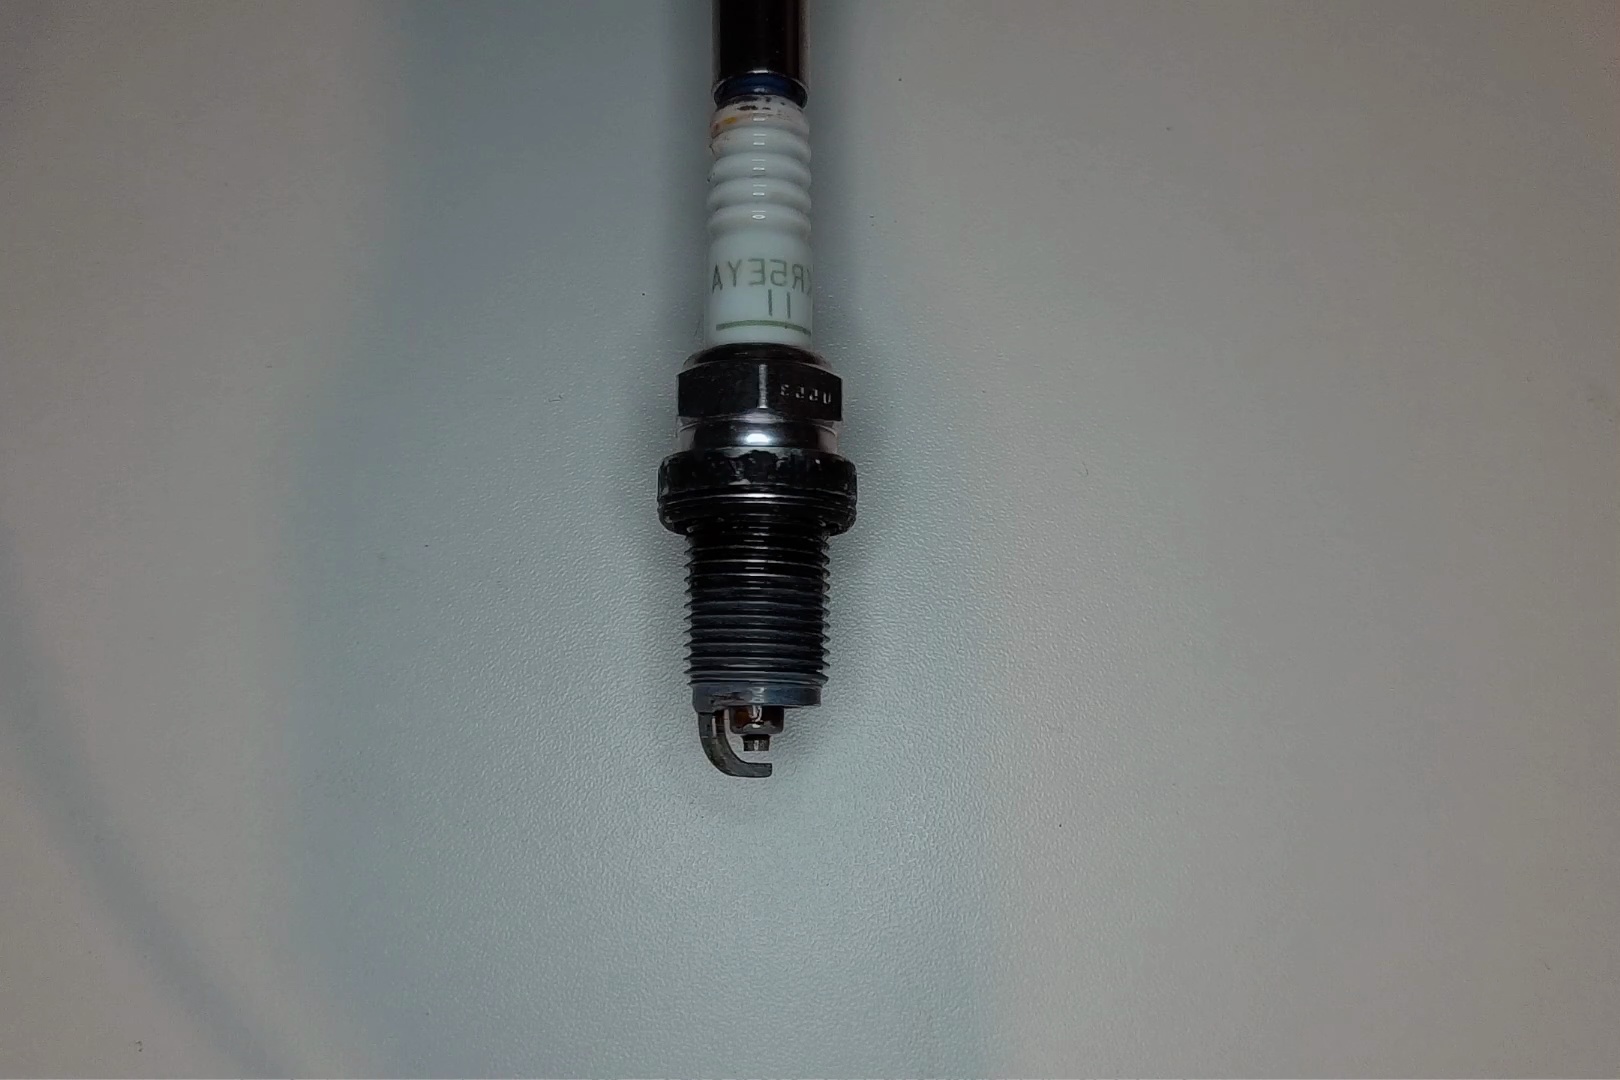
Label: anomaly